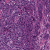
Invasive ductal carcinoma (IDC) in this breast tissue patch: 1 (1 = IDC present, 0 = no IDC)